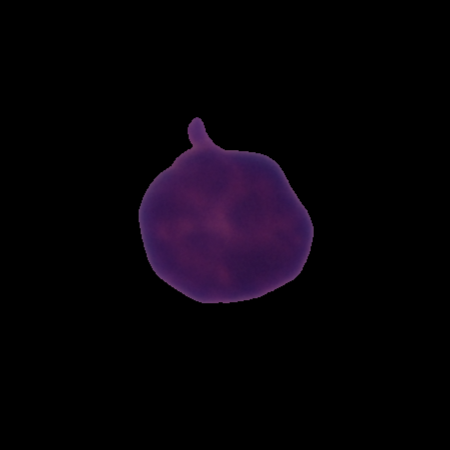
Label: healthy